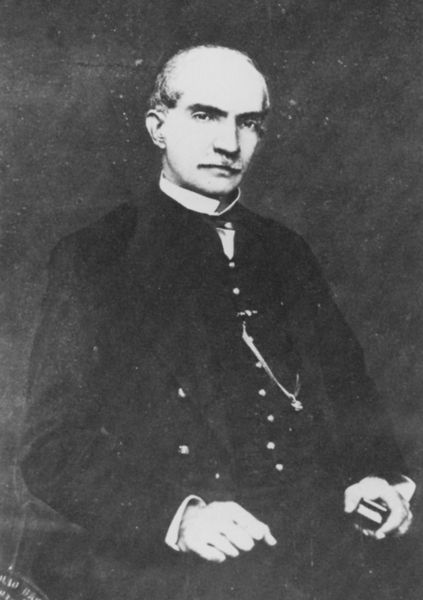
Titel: Präsident Moreno (ermordet)
Künstler: Ecuadorianischer Photograph
Standort: Quito
Institution: Archiv des Banco Central del Ecuador
Schlagwörter: dunkel, hand, kopf, mann, weiß, sitzen, finger, grau, haar, hell, mund, nase, ohr, schwarz, stirn, blick, alt, anzug, bart, hemd, jacke, schnurrbart, augen, gesicht, kragen, ärmel, bildnis, hände, portrait, porträt, mantel, sitzend, augenbrauen, bruststück, kinn, lippen, kette, dekoration, schnurbart, brauen, glatze, sitzt, maler, uhr, ellenbogen, knöpfe, revers, schnauzbart, jacket, weste, foto, fotografie, photographie, dose, schwarzweiss, künstler, uniform, orden, halbglatze, wissenschaftler, photo, uhrenkette, uhrkette, kravatte, oberlippenbart, taschenuhr, goldknöpfe, altes foto, scharzweiss, preuße, autorität, dem betrachter zugewandt, kände, uuinform